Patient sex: M
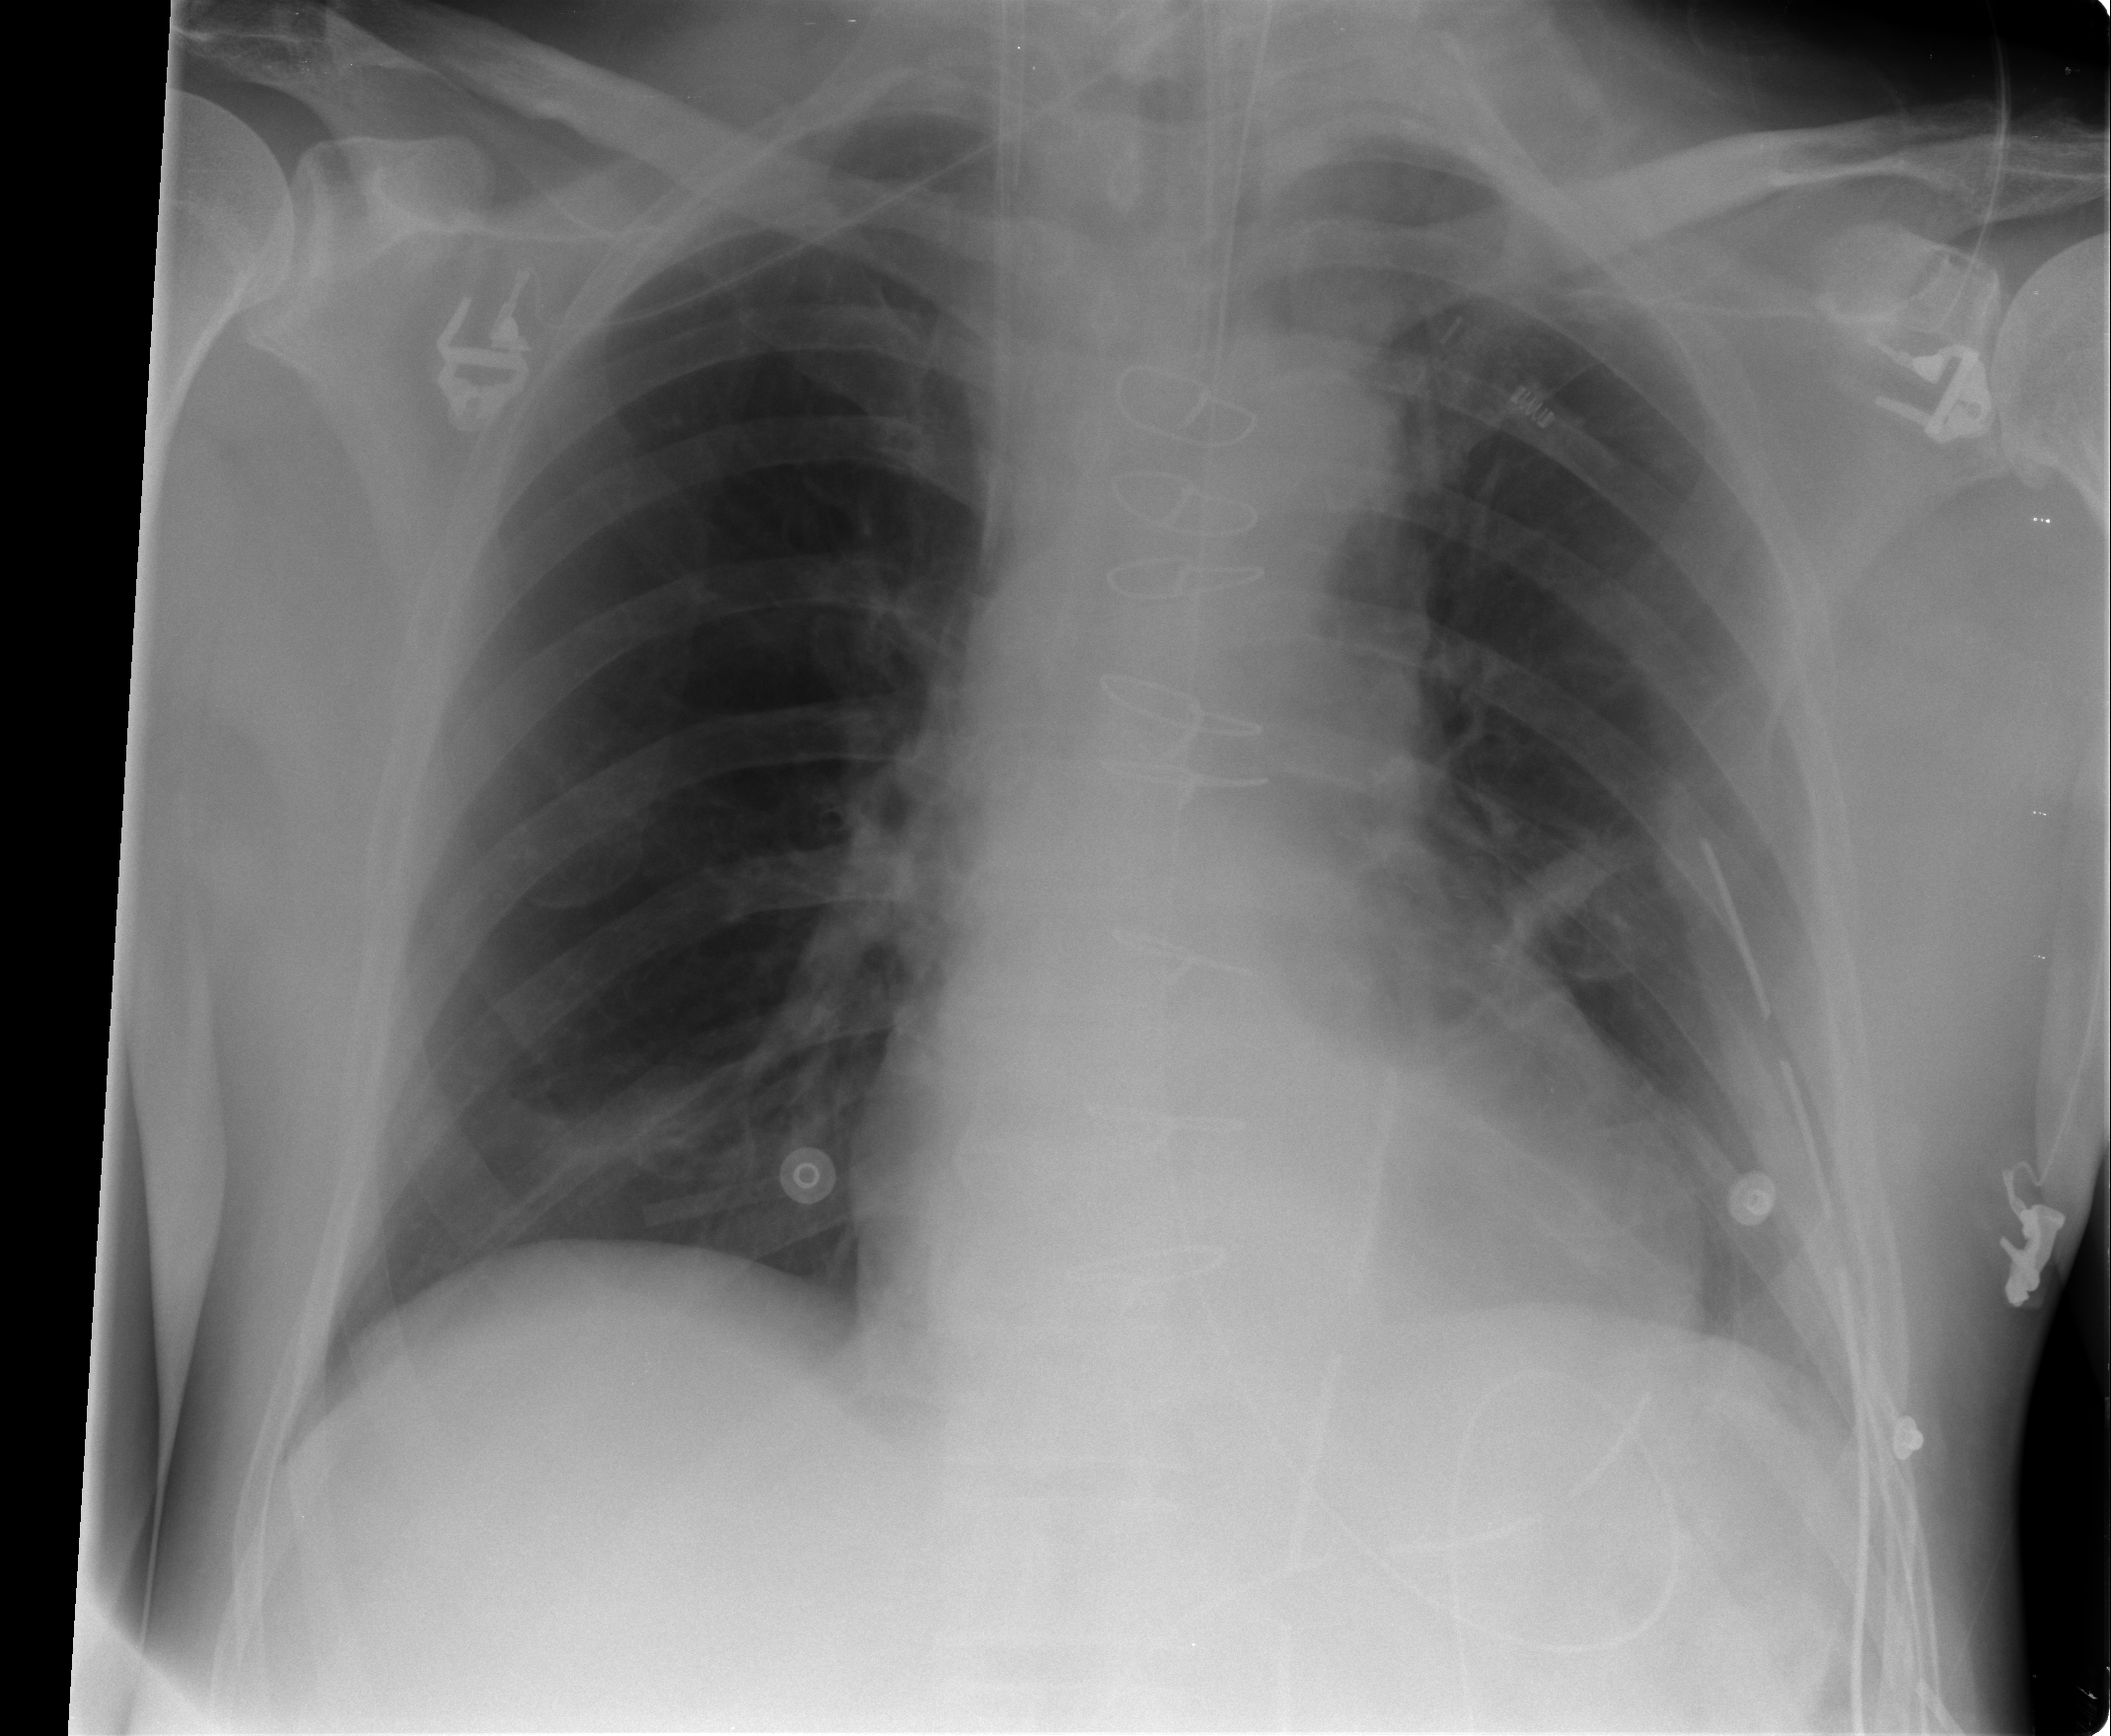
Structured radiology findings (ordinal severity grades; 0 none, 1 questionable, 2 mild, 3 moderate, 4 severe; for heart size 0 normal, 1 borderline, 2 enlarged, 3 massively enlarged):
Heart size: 0
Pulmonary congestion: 0
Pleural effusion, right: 0
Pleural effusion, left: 0
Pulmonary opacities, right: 0
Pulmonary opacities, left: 0
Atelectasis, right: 2
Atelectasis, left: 2